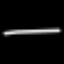
Label: line